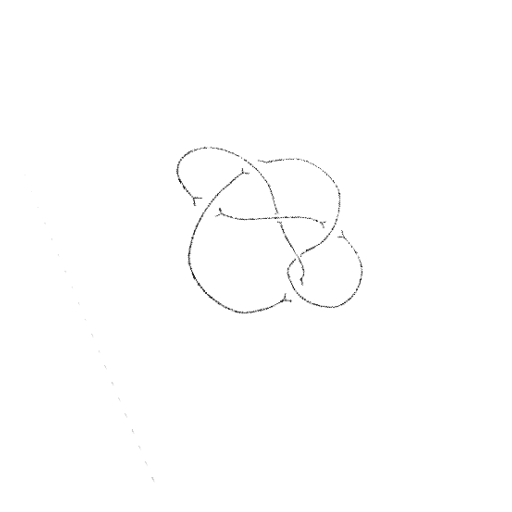
Crossing number: 6